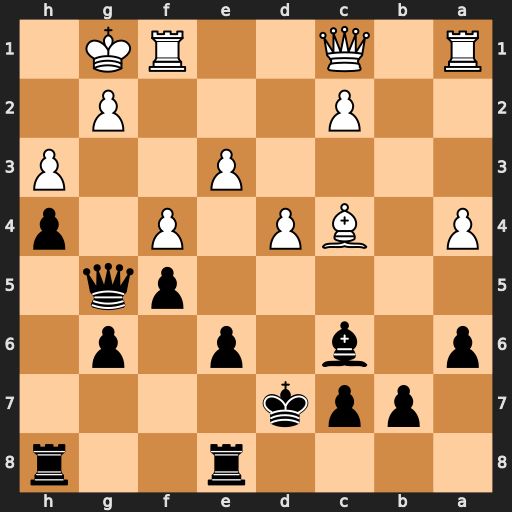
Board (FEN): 4r2r/1ppk4/p1b1p1p1/5pq1/P1BP1P1p/4P2P/2P3P1/R1Q2RK1
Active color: b
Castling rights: -
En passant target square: -
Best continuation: Qxg2#